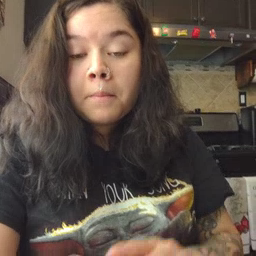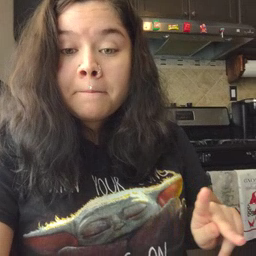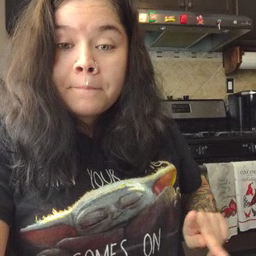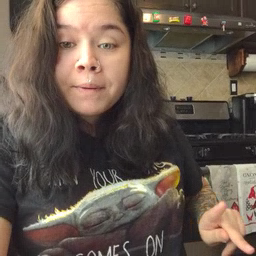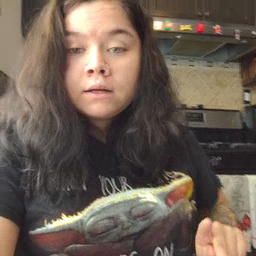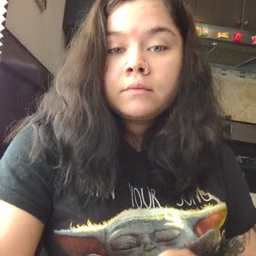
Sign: puppy